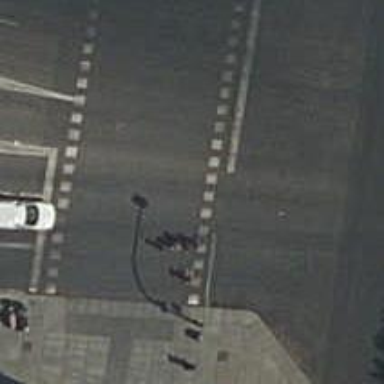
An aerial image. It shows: View of zebra crossing with traffic signals.